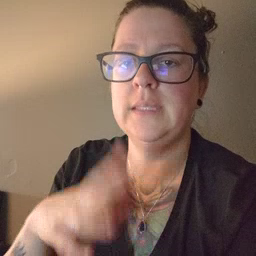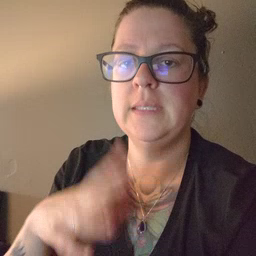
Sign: sleep